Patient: sex M, age 79
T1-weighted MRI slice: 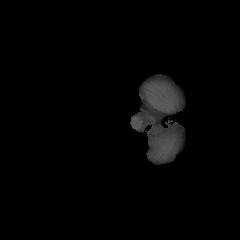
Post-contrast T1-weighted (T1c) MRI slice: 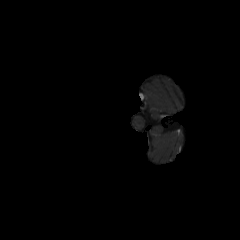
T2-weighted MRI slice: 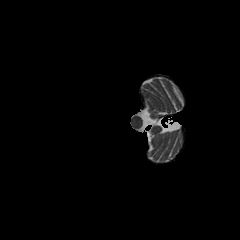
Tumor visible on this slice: no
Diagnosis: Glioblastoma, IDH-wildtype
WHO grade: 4